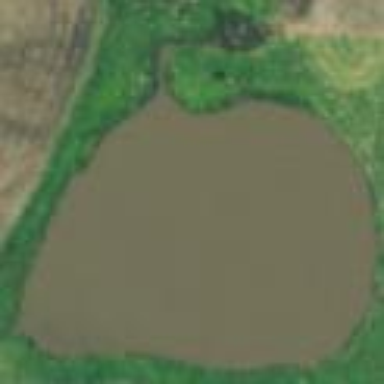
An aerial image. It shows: Serene pond surrounded by nature.